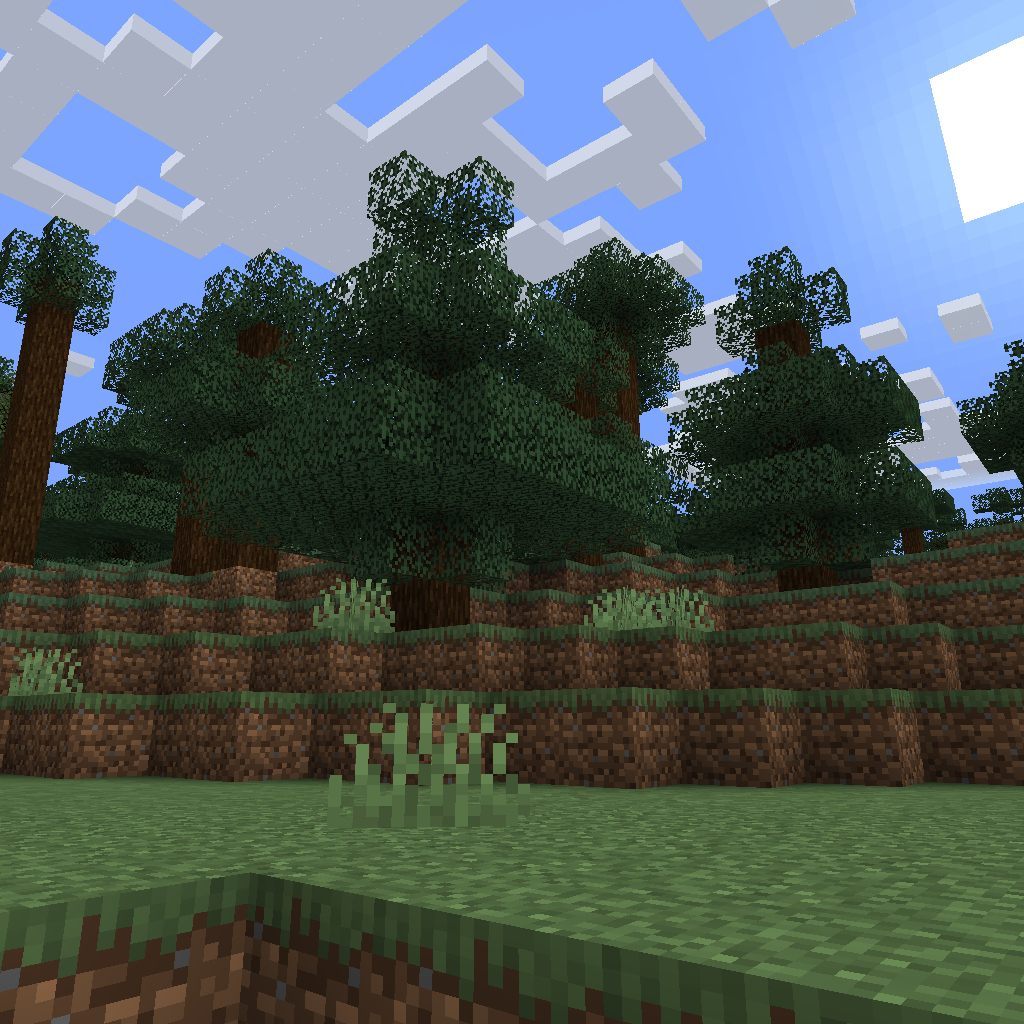
dark forest trees